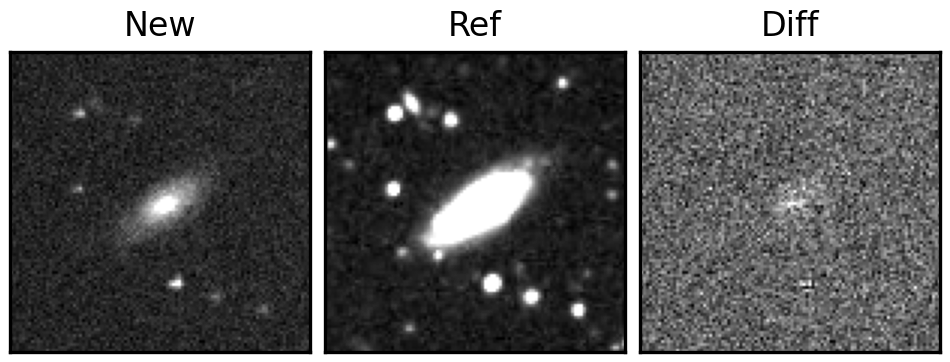
Label: real